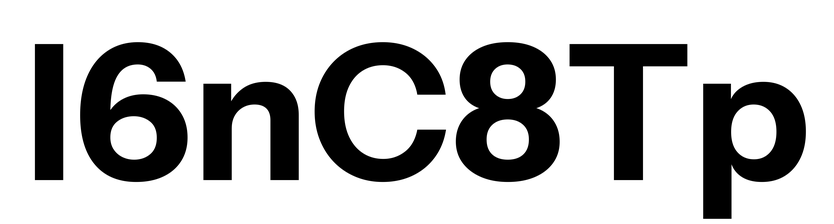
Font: InstrumentSans_Bold